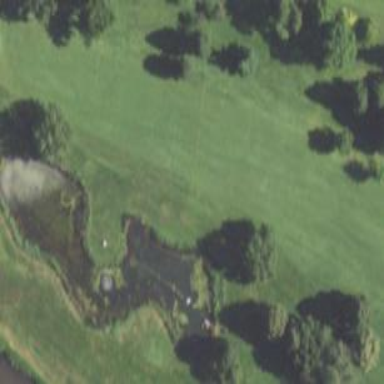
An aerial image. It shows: Water hazard in golf course. The hazard is natural water feature.